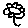
Label: flower